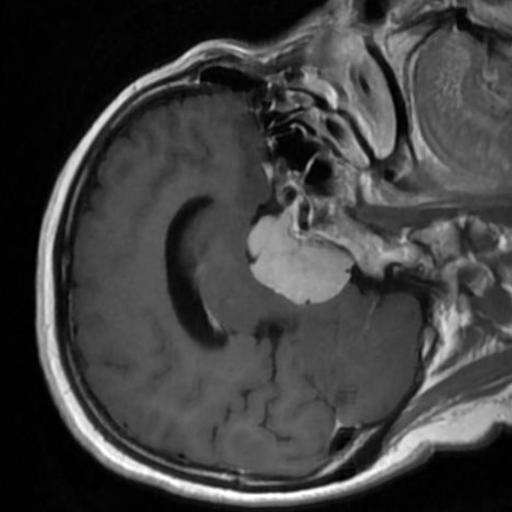
Label: brain_menin